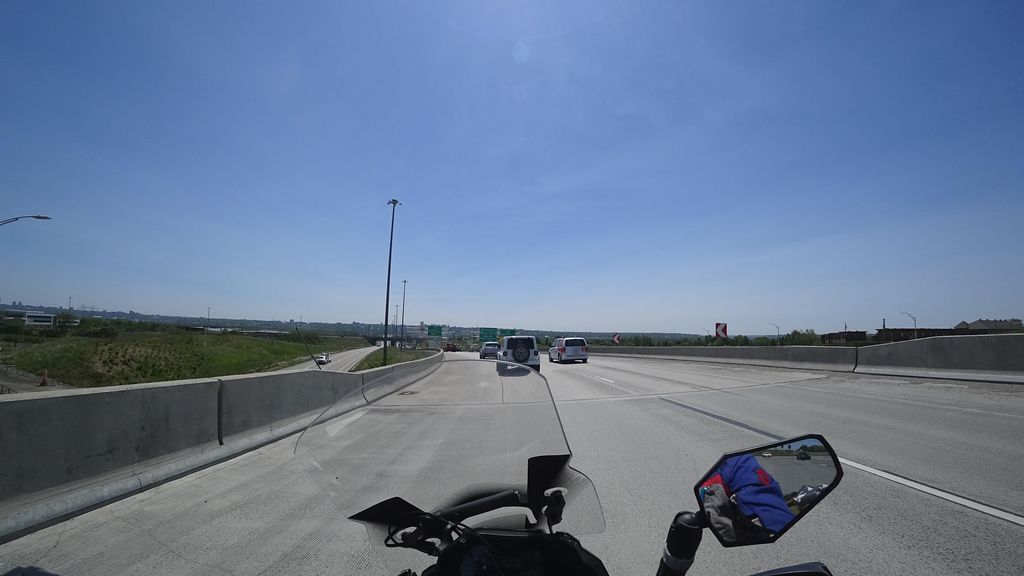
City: quebec_city